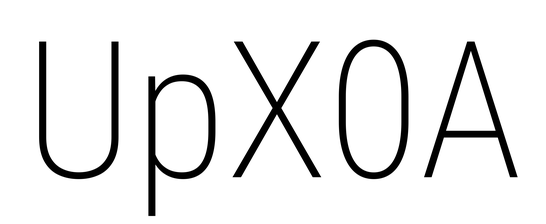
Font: Roboto_Condensed_ExtraLight